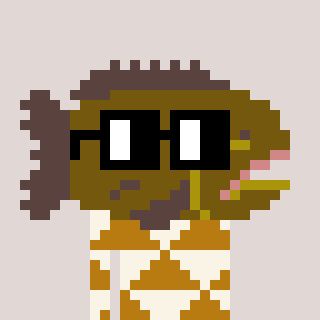
a pixel art character with square black glasses, a grouper-shaped head and a gold-colored body on a warm background